Question: I need to catch the and for a certain area of the . With that specific area I mean .
The problem is, that the (I'm catching internal control messages CM_MOUSEENTER and CM_MOUSELEAVE) .

The aim for me is to draw a small arrow in the right empty side when user hovers in the red framed area (and drawing is just piece of cake) and erase it when leaves this area. And I'm don't care about the overflow of the tabs (which causes to draw scrolling double button) - that will never happen.
Here is the working piece of code, . There must be another (more clean) way to do it.
'''
type
TPageControl = class(ComCtrls.TPageControl)
protected
procedure CMMouseLeave(var Message: TMessage); message CM_MOUSELEAVE;
procedure WMNCHitTest(var Message: TWMNCHitTest); message WM_NCHITTEST;
end;
procedure TPageControl.CMMouseLeave(var Message: TMessage);
begin
inherited;
Canvas.TextOut(Width - 130, 5, 'CMMouseLeave'); // display result
end;
procedure TPageControl.WMNCHitTest(var Message: TWMNCHitTest);
var TabHeaderRect: TRect;
begin
if Message.Result = 0 then // if Message.Result = HTNOWHERE ...
begin
TabHeaderRect := ClientRect;
TabHeaderRect.Bottom := Top + 21;
if PtInRect(TabHeaderRect, ScreenToClient(Point(Message.XPos, Message.YPos))) then
Canvas.TextOut(Width - 130, 5, 'WMNCHitTest '); // display result
Message.Result := HTCLIENT;
end
else
inherited;
end;
'''
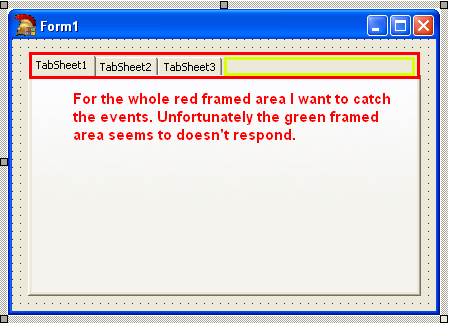
Answer: Obviously, the empty space does not belong to the control's client area and so the control doesn't get any mouse-related Windows messages for that area. You will have to use the form's mouse events. Or put the page control inside a panel (using 'alClient') and use the panel's mouse events.
If you need this more than once, you could create a new component that does exactly that (combine a panel and a page control to achieve the desired behaviour).